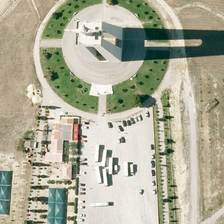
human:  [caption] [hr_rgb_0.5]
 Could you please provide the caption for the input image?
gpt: several buildings are near a square surrounded by many bareland .

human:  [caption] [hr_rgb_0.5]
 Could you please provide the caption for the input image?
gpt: the road is lined with buildings and trucks .

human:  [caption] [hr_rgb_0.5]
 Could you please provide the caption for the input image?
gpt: above the picture there is a green circular lawn .

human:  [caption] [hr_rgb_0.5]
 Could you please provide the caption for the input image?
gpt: several buildings are near a square surrounded by many bareland .

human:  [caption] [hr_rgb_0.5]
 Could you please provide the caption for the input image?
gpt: above the picture there is a green circular lawn .